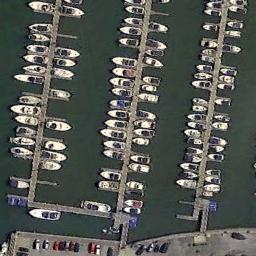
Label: harbor